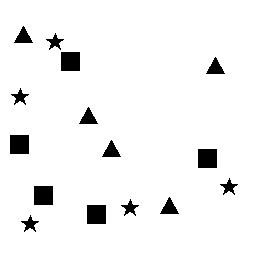
Squares: 5
Triangles: 5
Stars: 5
Total shapes: 15